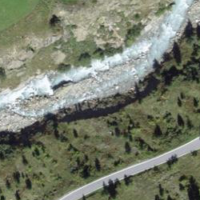
EUNIS habitat code: 23
Species observed at this site:
Melitaea athalia
Marmota marmota